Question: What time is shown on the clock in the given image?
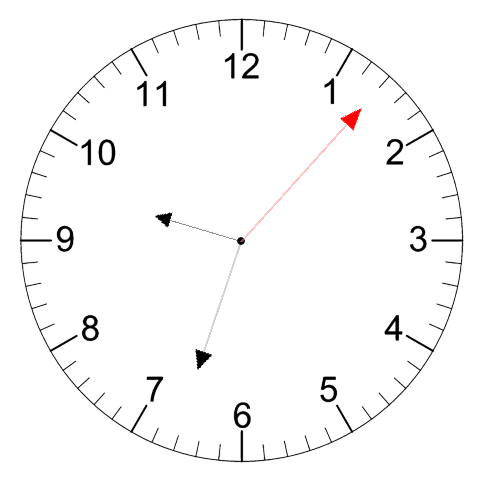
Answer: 09:33:07